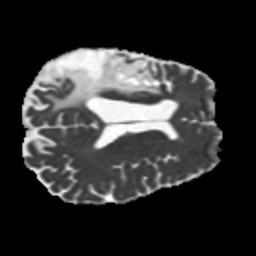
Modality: MD
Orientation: axial
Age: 43
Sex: male
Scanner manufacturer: siemens
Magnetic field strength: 3 T
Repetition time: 5.25 s
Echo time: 0.08 s